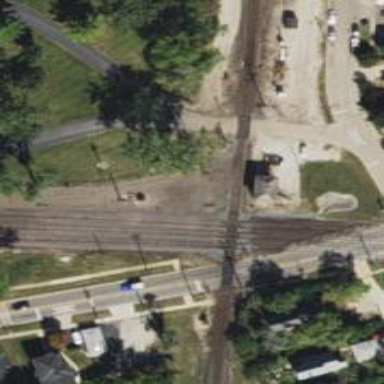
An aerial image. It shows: Railway crossing.